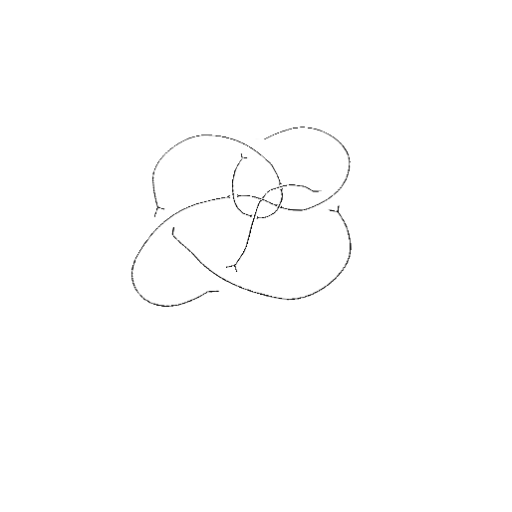
Crossing number: 9